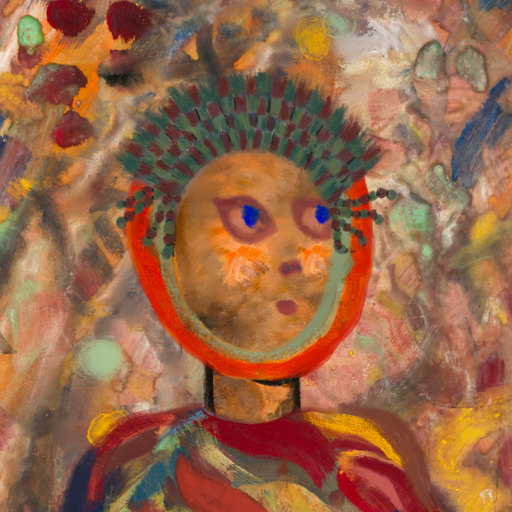
Background: Mother_And_Son_Mother, Head And Neck Side: Gypsy_Queen, Face Side: Mother_And_Son_Mother, Bust: Mother_And_Son_Son, Hair Side: Sisters, Head Accessory: After_Raid_Crown, Second Necklace: Blank, Necklace: Blank, Baby: Blank